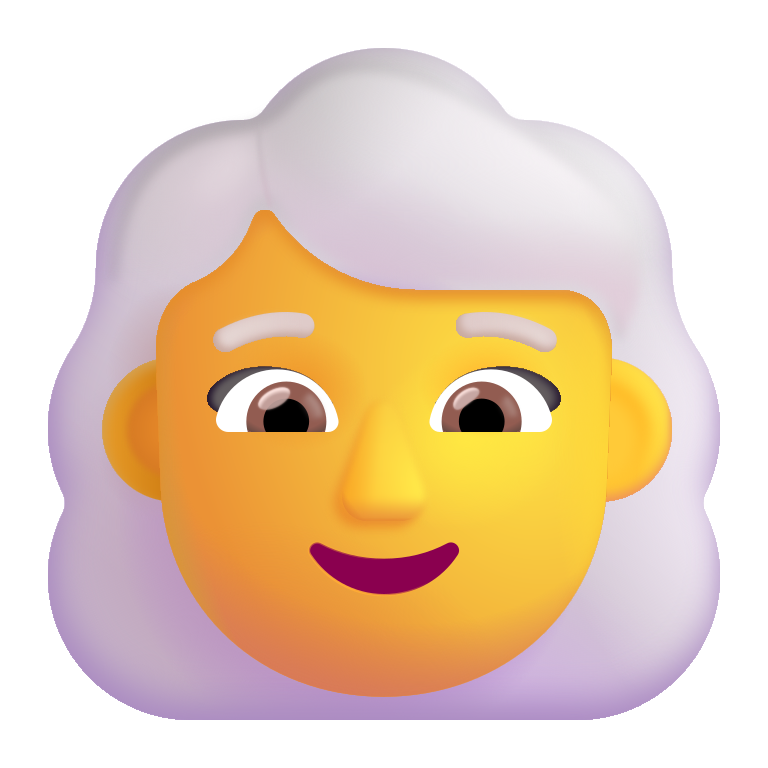
woman white hair color default